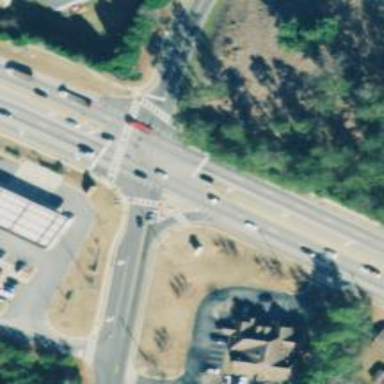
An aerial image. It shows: Marked road crossing with pedestrian island.